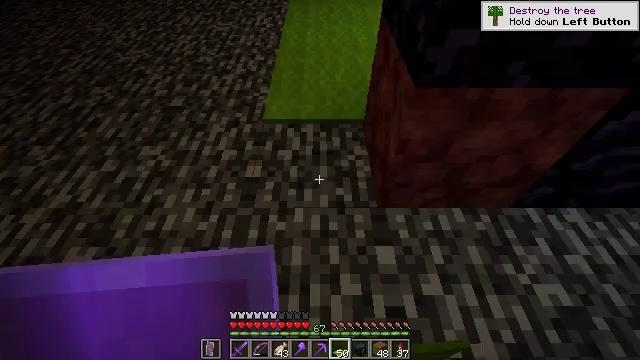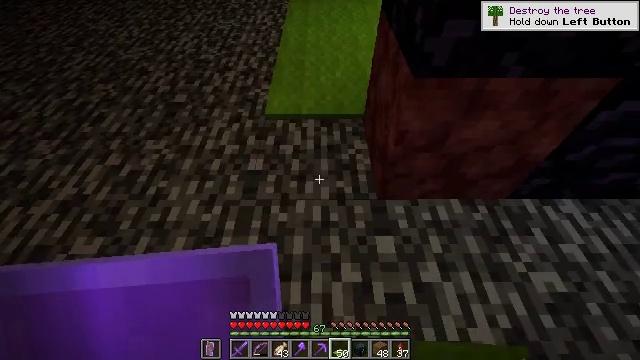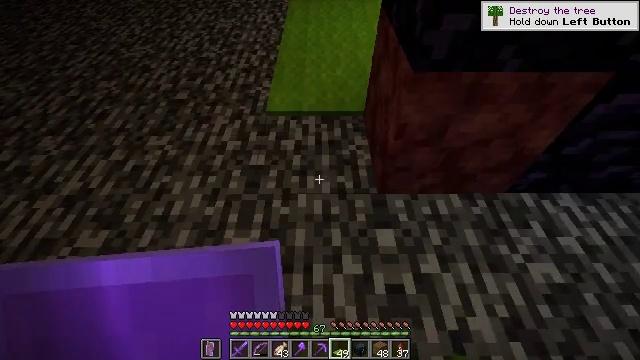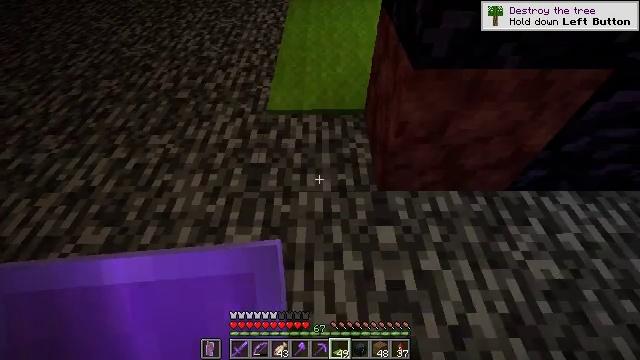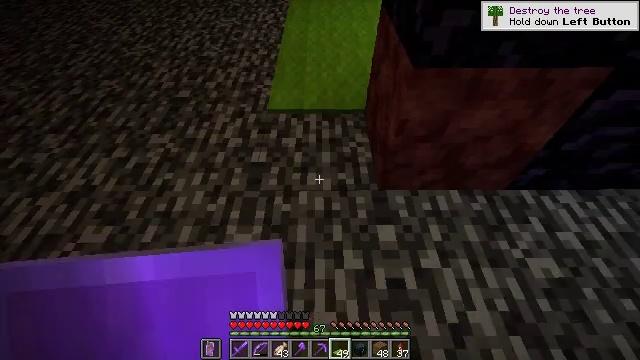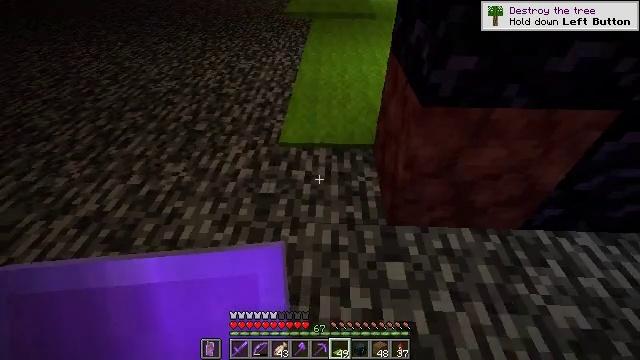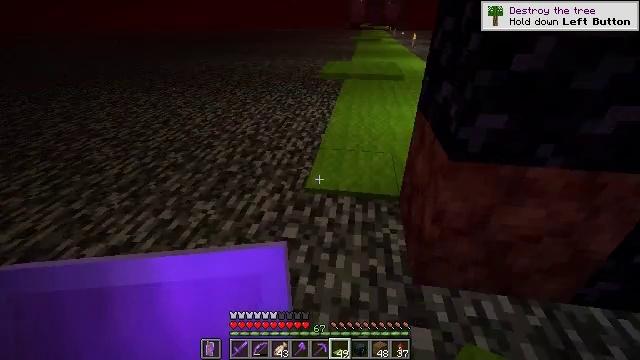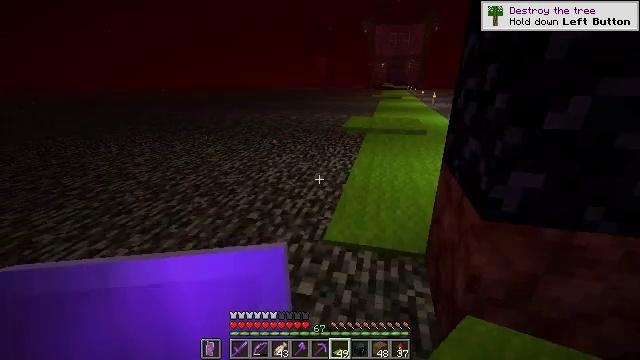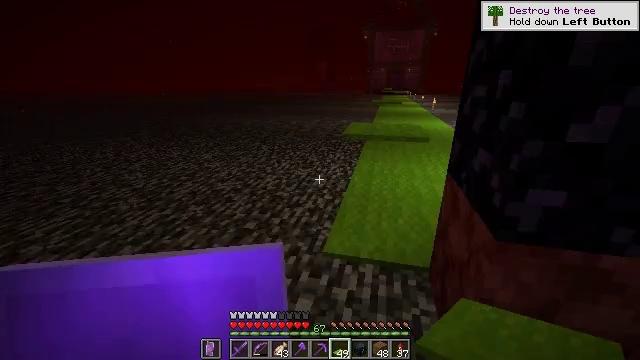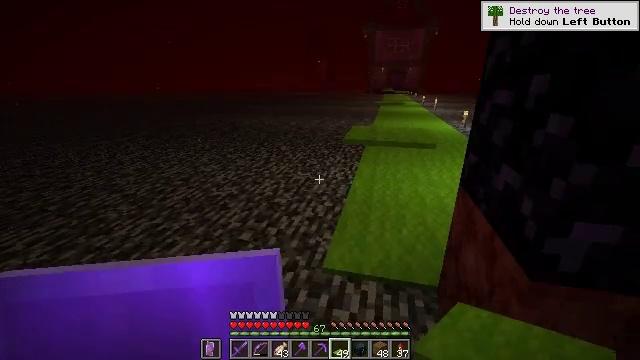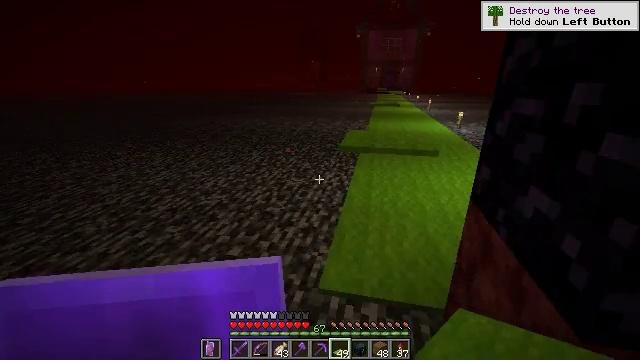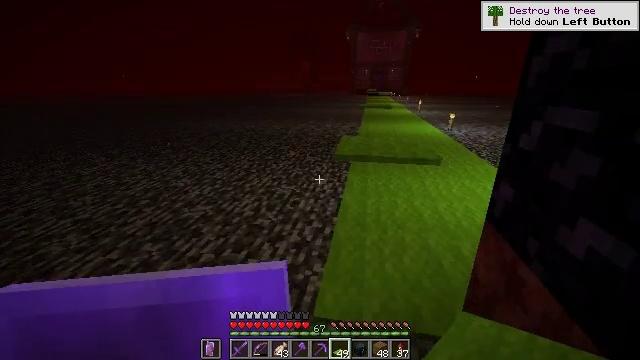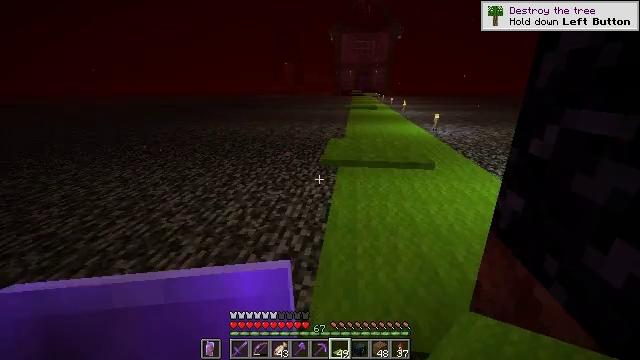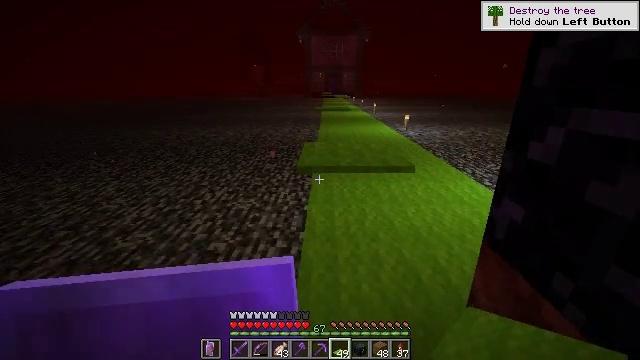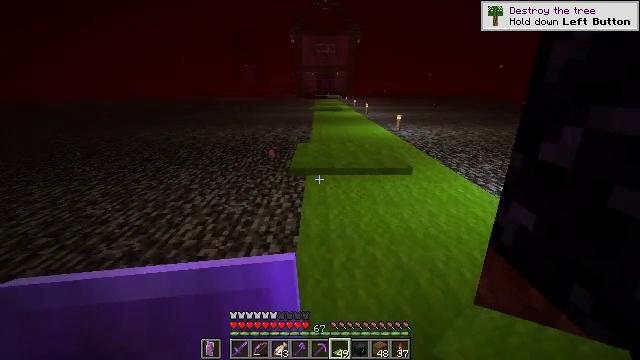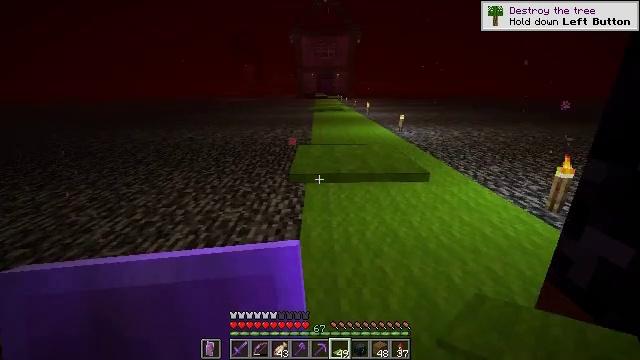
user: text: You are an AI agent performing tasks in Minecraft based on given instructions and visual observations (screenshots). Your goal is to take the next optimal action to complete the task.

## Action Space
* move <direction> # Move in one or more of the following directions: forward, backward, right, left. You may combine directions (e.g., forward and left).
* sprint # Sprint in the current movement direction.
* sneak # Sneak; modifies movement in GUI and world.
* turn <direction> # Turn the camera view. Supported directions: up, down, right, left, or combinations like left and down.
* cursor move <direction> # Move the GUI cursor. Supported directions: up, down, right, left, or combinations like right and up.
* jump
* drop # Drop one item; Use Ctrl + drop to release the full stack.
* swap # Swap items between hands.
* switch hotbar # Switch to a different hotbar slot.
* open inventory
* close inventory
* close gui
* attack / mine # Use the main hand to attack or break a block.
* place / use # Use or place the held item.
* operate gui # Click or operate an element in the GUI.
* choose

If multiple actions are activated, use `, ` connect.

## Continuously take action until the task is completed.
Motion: motion action
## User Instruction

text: Remove the lime carpet.
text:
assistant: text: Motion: no_op
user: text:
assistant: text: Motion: no_op
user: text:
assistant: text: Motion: no_op
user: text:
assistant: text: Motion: no_op
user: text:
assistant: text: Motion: turn left and up
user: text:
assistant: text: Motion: turn left and up
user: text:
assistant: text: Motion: move forward, turn left and up
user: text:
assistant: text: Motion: move forward, turn up
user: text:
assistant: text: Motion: move forward
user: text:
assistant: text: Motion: move forward, turn right
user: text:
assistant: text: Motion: move forward, turn right
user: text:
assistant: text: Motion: move forward, turn right
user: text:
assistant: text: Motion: move forward, turn right
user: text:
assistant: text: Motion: move forward, turn right
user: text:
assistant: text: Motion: move forward
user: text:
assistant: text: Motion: move forward
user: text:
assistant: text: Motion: move forward
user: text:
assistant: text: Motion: no_op
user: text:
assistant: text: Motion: turn right and down
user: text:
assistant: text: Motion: turn right
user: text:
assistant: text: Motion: no_op
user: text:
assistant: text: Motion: no_op
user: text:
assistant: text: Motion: attack / mine
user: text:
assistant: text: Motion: attack / mine
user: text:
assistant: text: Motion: attack / mine
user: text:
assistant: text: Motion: attack / mine
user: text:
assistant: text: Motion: attack / mine
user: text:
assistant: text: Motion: attack / mine
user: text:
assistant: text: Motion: attack / mine
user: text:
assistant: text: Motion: attack / mine